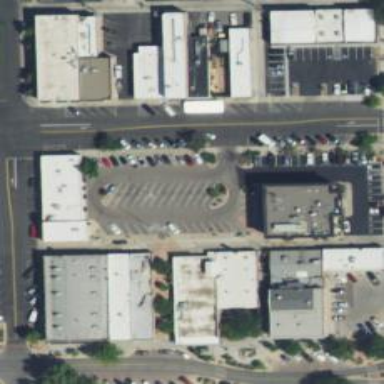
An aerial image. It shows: Parking space.